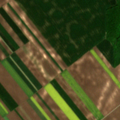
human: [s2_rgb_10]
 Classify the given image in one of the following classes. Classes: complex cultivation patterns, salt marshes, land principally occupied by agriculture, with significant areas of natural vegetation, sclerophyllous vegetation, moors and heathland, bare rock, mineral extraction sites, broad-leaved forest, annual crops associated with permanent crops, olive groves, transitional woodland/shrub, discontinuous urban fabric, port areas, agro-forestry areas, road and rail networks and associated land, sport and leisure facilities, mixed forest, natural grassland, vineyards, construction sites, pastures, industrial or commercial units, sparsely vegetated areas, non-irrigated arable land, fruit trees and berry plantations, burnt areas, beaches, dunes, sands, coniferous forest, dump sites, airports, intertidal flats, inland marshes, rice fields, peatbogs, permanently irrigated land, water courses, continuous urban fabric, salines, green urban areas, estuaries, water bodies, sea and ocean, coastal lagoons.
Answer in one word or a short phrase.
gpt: non-irrigated arable land, transitional woodland/shrub